Field crop: maize
Growth stage: 1
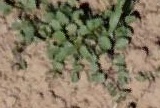
Species: convolvulus